Question:
In the example picture the words Totally disagree and Totally agree are centered. Do I have to make 4 differents div's with 0 margin to achieve this? Or can I do it in 1 div?
'''
#answersTop {
float: right;
clear: both;
width: 400px;
height: 40px;
margin: 50px 0 20px 0;
background-color: #3d569d;
}
#answersTop li {
float: left;
color: #ffffff;
font-weight: bold;
margin-top: 5px;
}
.aFirst {
margin-left: 10px;
}
.aMiddle {
margin-left: 20px;
}
.aLast {
margin-left: 20px;
margin-right: 10px;
}
<div id="answersTop">
<ul>
<li class="aFirst">Totally disagree</li>
<li class="aMiddle">Disagree</li>
<li class="aMiddle">Agree</li>
<li class="aLast">Totally agree</li>
</ul>
</div>
'''
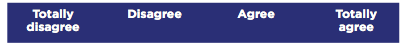
Answer: Like this 'give' 'text-align:center;' in 'li tag'
<URL>
css
'''
li{
display:inline-block;
padding:20px 20px;
background-color:red;
vertical-align:top;
text-align:center;
}
'''
===========================================================================
<URL>
'''
#answersTop {
float: right;
clear: both;
width: 400px;
margin: 50px 0 20px 0;
background-color: #3d569d;
}
#answersTop ul{
margin:0;
padding:0;
}
#answersTop li {
float: left;
color: #ffffff;
font-weight: bold;
margin-top: 5px;
list-style-type:none;
vertical-align:middle;
text-align:center;
}
#answersTop li span{
display:block;
}
.aFirst {
margin-left: 10px;
}
.aMiddle {
margin-left: 20px;
}
.aLast {
margin-left: 20px;
margin-right: 10px;
}
'''